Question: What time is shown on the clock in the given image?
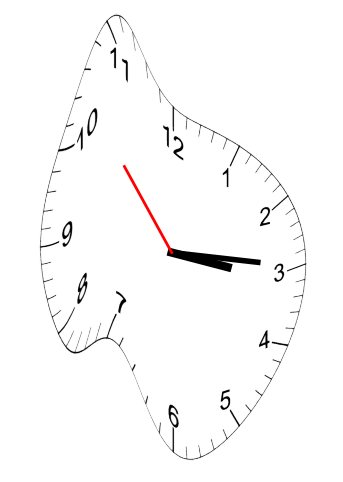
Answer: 03:14:53